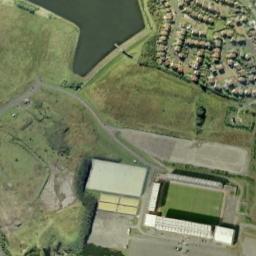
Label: stadium